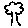
Label: tree